RGB frame:
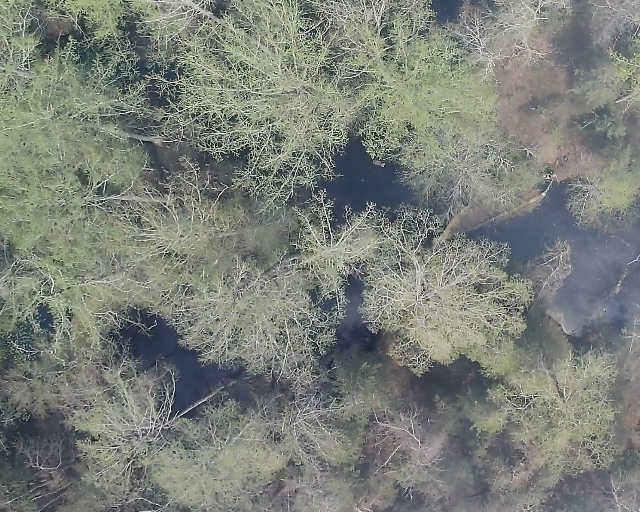
Thermal frame:
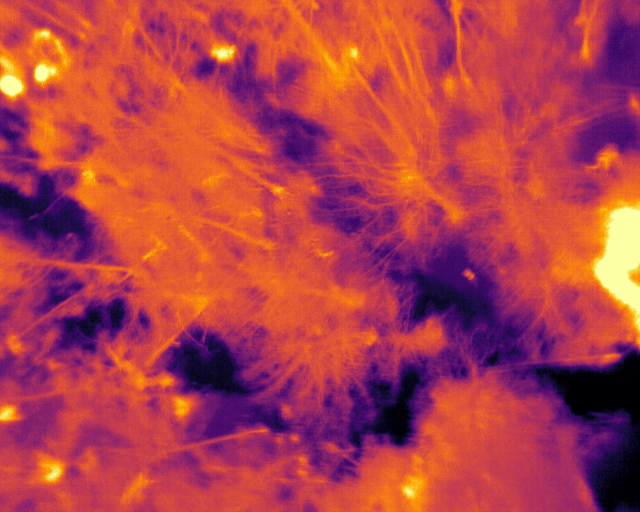
Captured: 2026-02-26 03:46:28
Pixels at or above 80 °C: 0 (fraction of frame: 0)